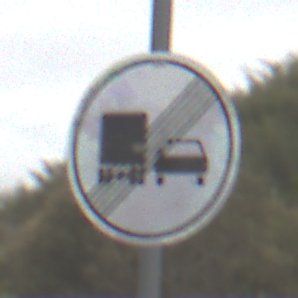
Verkehrszeichen: EndeUeberholverbotKraftfahrzeuge
Umgebung: Outdoor, Nature
Tageszeit: Midday
Wetter: Overcast
Licht: Natural
Jahreszeit: NotSpecified
Kontrast: LowContrast